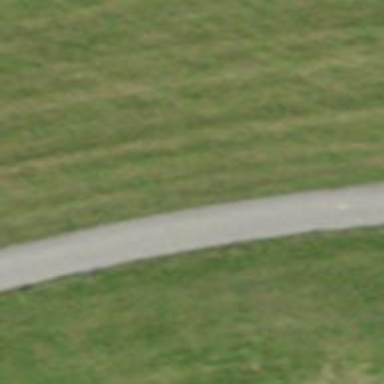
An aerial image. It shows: Gravel track with grade 2 quality.